Question: I'm trying to import SlidingMenu into my own project, so I download source code from <URL> and import it as an android library project, also called SlidingMenu as project name.
After that, so many error comes with, and I did something to try to fix it :
- - -
And still many error there...
How do I fix this ?

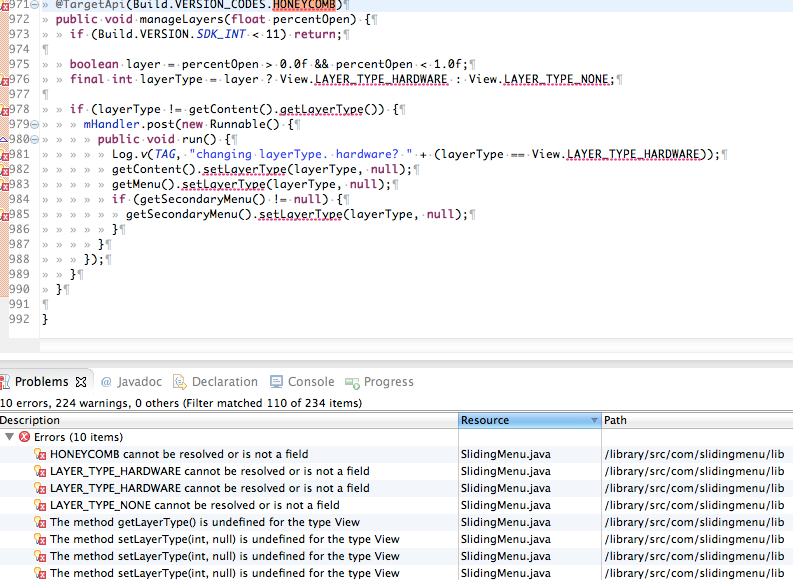
Answer: You can use:
android:minSdkVersion 7 with SlidingMenu
And from Project Properties -> Android -> Select Android 4.2 as target. hope this helps.